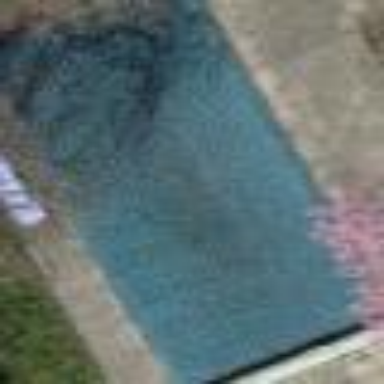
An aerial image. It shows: Swimming pool located in leisure land.